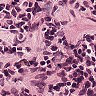
Metastatic tissue present: no